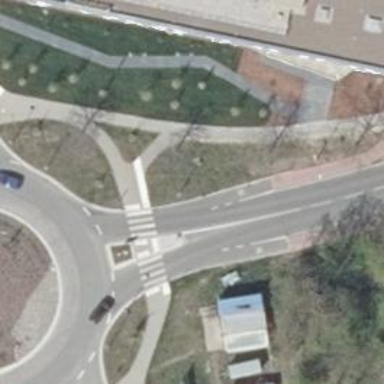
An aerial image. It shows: Uncontrolled crossing with central island on the road.